Field crop: tomato
Growth stage: 1
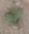
Species: solanum